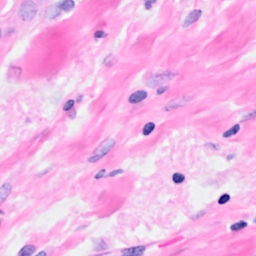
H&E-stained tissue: Breast